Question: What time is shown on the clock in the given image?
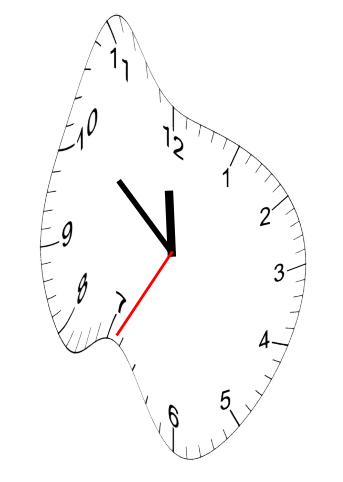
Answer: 11:51:35